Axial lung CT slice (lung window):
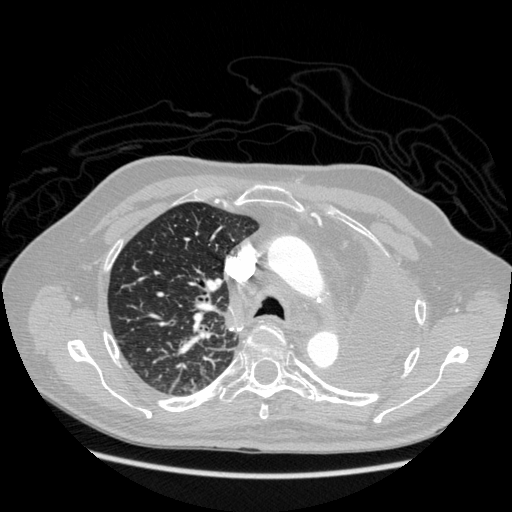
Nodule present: no